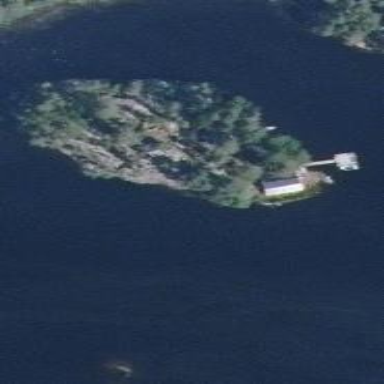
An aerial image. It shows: Islet.